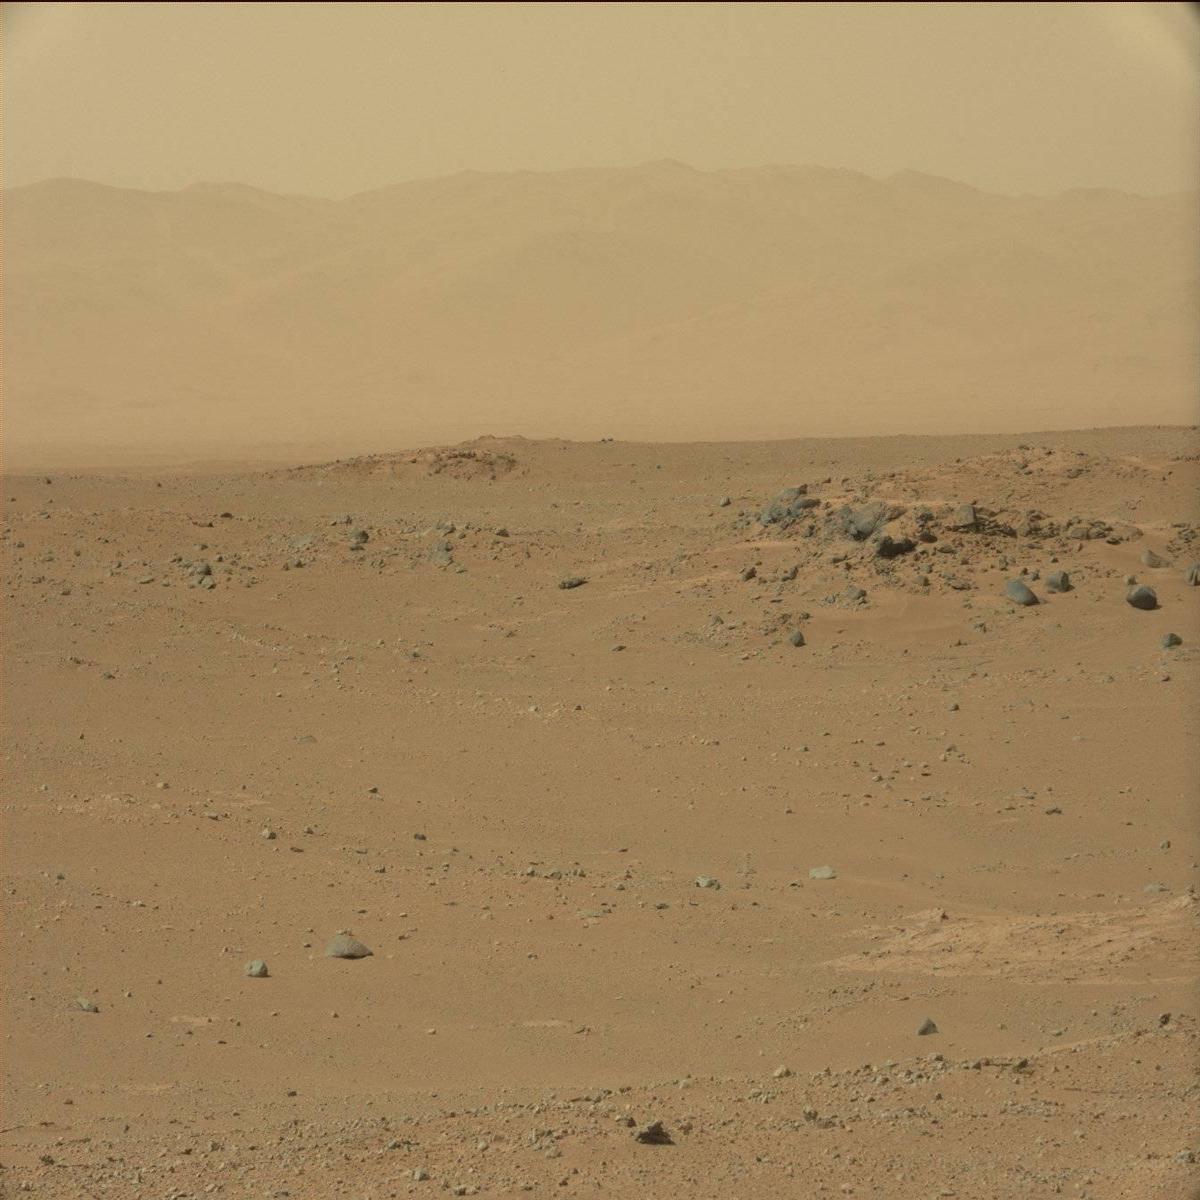
Terrain classes present: Bedrock, Ridge, Rock, Sand / Soil, Sky